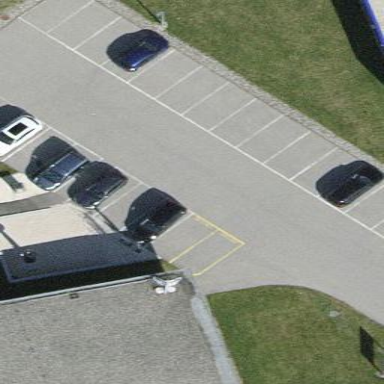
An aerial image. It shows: Parking area with surface.